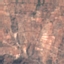
Land use / land cover class: PermanentCrop